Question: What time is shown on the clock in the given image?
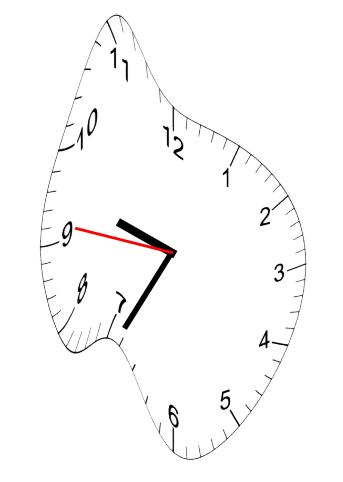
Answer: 09:34:46